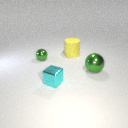
small cyan metal cube in front of large yellow rubber cylinder